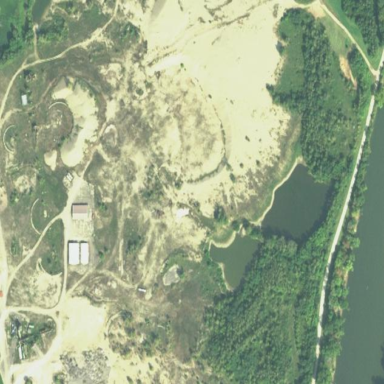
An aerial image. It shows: Quarry area.